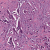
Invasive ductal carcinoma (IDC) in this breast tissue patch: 1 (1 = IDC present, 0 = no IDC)